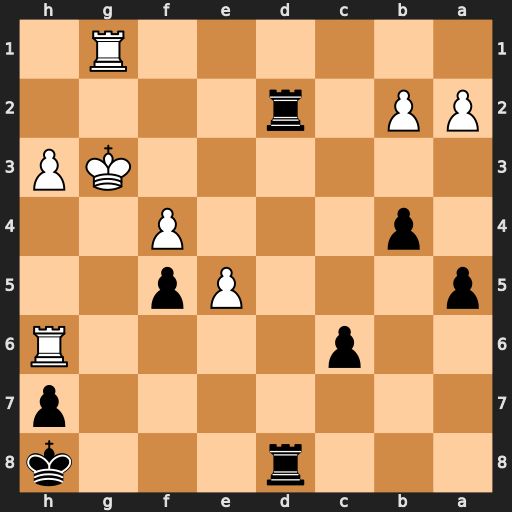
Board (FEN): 3r3k/7p/2p4R/p3Pp2/1p3P2/6KP/PP1r4/6R1
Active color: b
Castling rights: -
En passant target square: -
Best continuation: Rg8+ Kf3 Rxg1